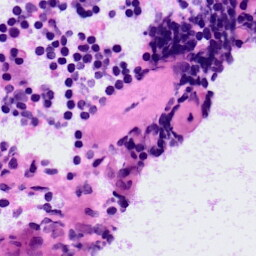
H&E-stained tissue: LymphNode